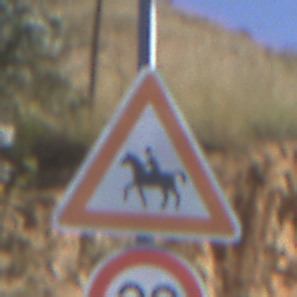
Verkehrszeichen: ReiterRechts
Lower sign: Geschwindigkeit20
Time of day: MorningAfternoon
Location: Outdoor (Nature)
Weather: Clear
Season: NotSpecified
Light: Natural